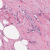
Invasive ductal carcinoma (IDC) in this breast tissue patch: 0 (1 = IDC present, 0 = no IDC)